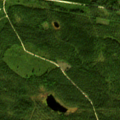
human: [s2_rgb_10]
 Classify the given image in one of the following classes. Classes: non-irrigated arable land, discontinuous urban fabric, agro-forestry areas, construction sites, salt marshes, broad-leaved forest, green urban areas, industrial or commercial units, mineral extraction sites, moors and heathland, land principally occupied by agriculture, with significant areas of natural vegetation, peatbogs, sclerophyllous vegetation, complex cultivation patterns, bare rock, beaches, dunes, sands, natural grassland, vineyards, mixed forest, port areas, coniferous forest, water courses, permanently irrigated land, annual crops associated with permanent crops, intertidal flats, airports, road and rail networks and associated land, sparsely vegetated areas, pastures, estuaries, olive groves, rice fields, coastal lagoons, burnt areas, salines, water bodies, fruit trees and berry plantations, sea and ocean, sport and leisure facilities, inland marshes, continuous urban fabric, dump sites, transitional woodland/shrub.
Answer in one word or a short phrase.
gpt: coniferous forest, transitional woodland/shrub